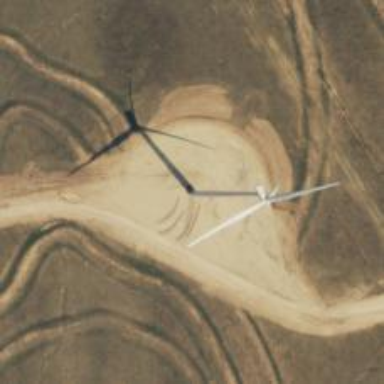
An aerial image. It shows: Wind generator using horizontal axis wind turbines.